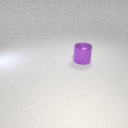
large purple metal cylinder